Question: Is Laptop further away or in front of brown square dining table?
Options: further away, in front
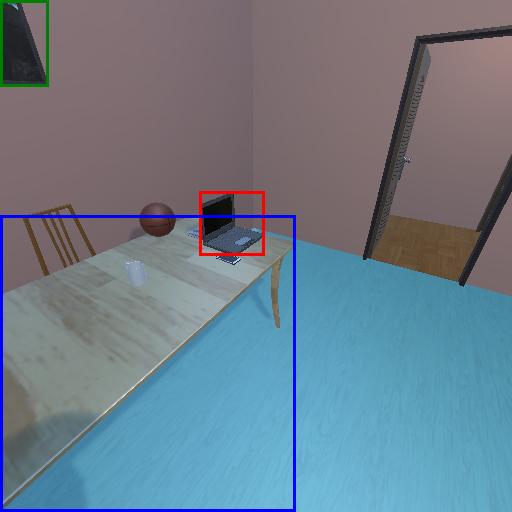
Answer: further away